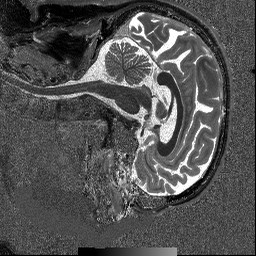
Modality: T1map
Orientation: sagittal
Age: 66
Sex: male
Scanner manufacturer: siemens
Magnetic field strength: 3 T
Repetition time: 5 s
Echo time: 0.00298 s